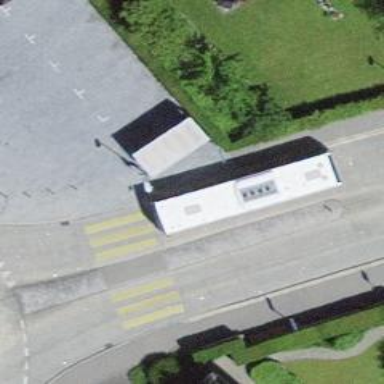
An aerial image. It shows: Bus stop with shelter. It is platform for public transport.